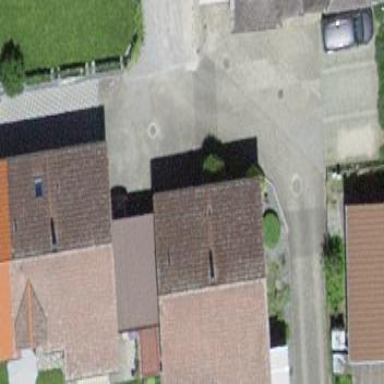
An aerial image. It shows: Residential building.